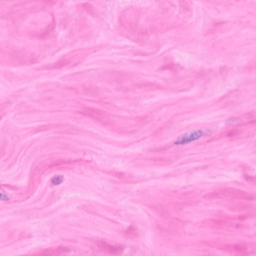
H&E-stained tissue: Breast